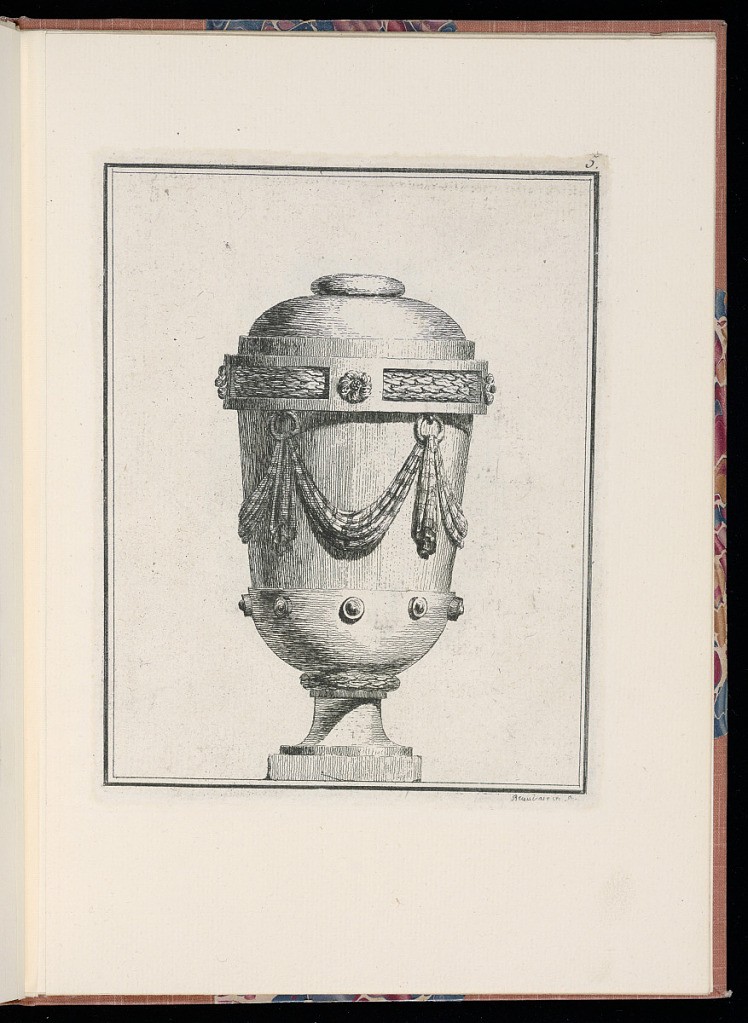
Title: Ornamental Vase Design
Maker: Jacques-Philippe de Beauvais, French, 1739 – 1781
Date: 1760-1764
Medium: Etching on laid paper
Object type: Print
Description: Oval vase with narrow mouth. The vase is decorated with laurel leaf and rosette ornamentation, and drapery across the belly of the vase. The vase is elevated on a low plinth. The plate is signed and numbered.